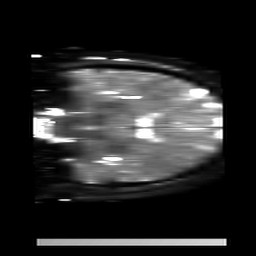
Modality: T2starmap
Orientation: coronal
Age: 58
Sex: female
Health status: ill